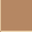
Piece: xx